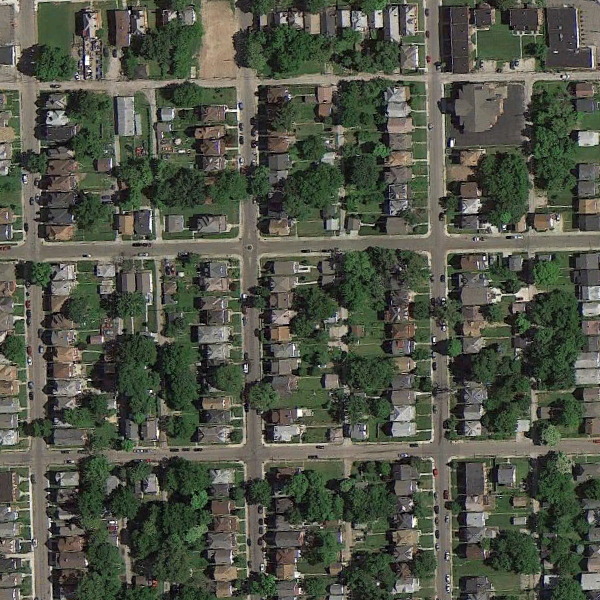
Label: DenseResidential